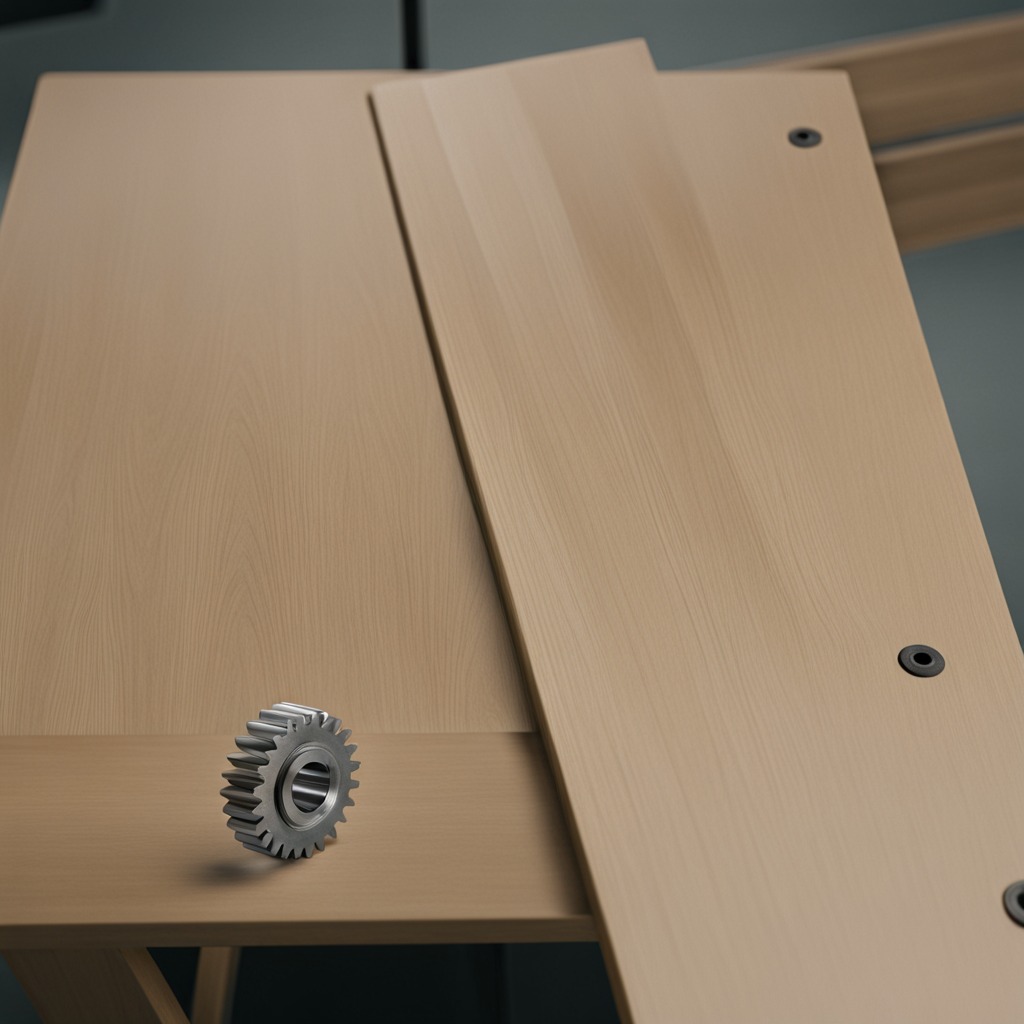
A steel gear with teeth is lying on a workbench inside a coastal fishing gear workshop.